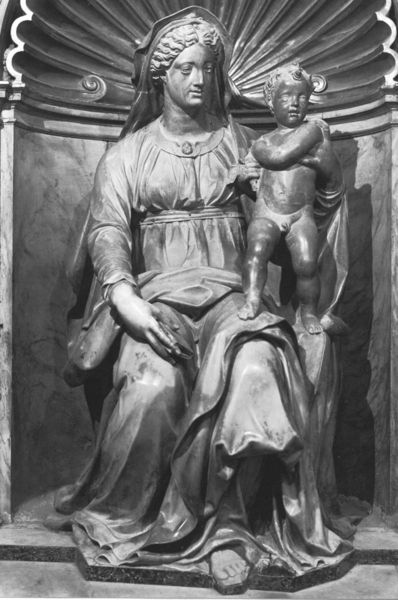
Titel: Madonna mit dem Kind (Madonna del Parto)
Künstler: Jacopo Sansovino
Standort: Rom, S. Agostino (EU - I - Latium)
Schlagwörter: akt, fuß, hand, nackt, weiß, sitzen, frau, grau, kleid, schwarz, symbol, halten, silber, stehen, figur, gewand, mantel, sitzend, stoff, kind, mutter, gotik, locken, schön, skulptur, statue, baby, thron, kopftuch, metall, bronze, geschlecht, knie, zehen, penis, nische, knabe, ideal, barfuß, allegorie, jesus, segen, muschel, maria, glück, ewigkeit, nischenfigur, skuptur, sedes